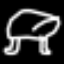
Label: frog